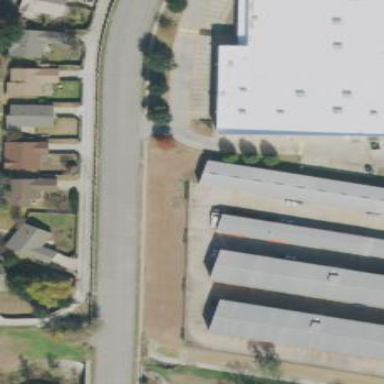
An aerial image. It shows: Commercial building.